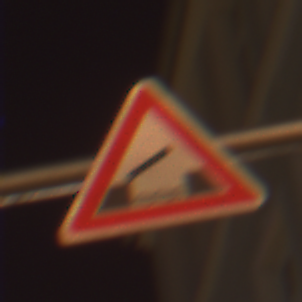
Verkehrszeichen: BeweglicheBruecke
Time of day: Night
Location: Outdoor (Urban)
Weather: Clear
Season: NotSpecified
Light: Artificial